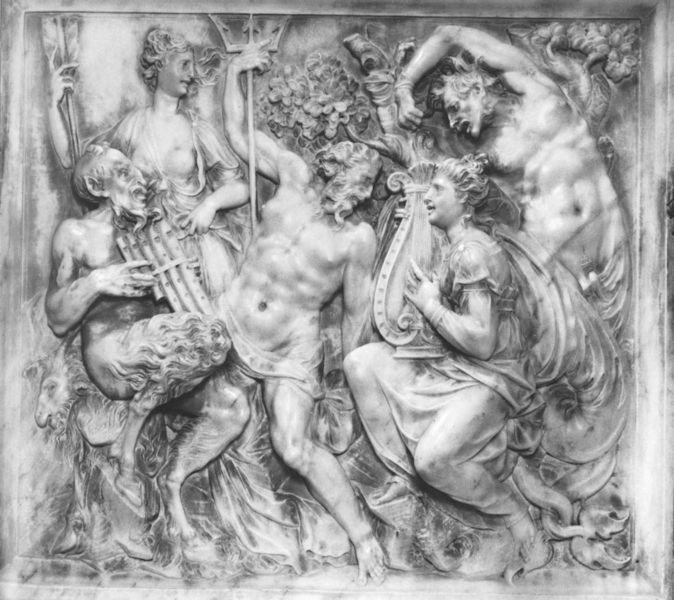
Titel: Grabmal des Jacobo Sannazaro
Künstler: Giovanni Angelo Montorsoli
Standort: Neapel, S. Maria del Parto (EU - I - Kampanien)
Schlagwörter: akt, baum, gott, gruppe, laub, mann, nackt, wasser, weiß, frauen, menschen, brust, frau, frisur, grau, haar, kleider, marmor, männer, schwarz, fest, tanz, bart, gelage, falten, rahmen, stein, instrument, haare, tücher, gesang, musik, locken, trauben, beine, fell, huf, hufe, relief, wein, musikinstrument, musizieren, muse, nabel, bauch, faltenwurf, platte, antike, schwarz-weiß, mythologie, göttin, rom, flöte, götter, teufel, bacchus, satyr, ekstase, faun, pan, speer, speere, laute, trunkenheit, harfe, lyra, rebstock, bock, leier, ziege, panflöte, flötenspieler, gabel, dionysos, klaue, neptun, wallend, dreizack, dyonisos, poseidon, silen, bocksfüße, bocksfuß, wilder mann, galtenwurf, haarer, menade, pannflötte, pannflöte, panflöäte, bacuhnabel, ekstaase